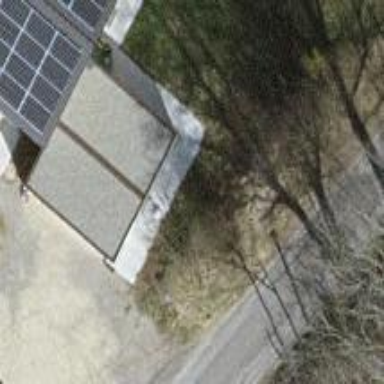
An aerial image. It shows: Garage building.